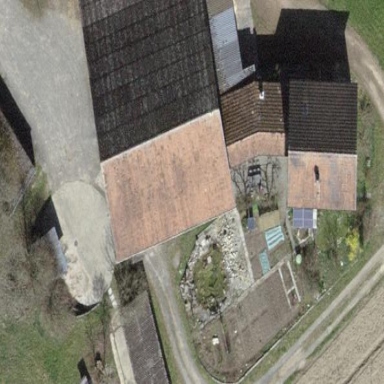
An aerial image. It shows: Farmyard area.